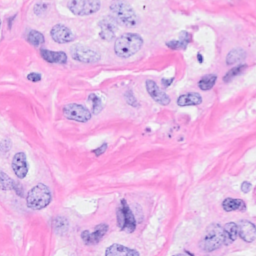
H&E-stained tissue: Breast